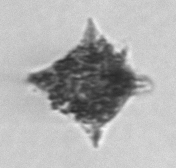
Label: Dictyocha